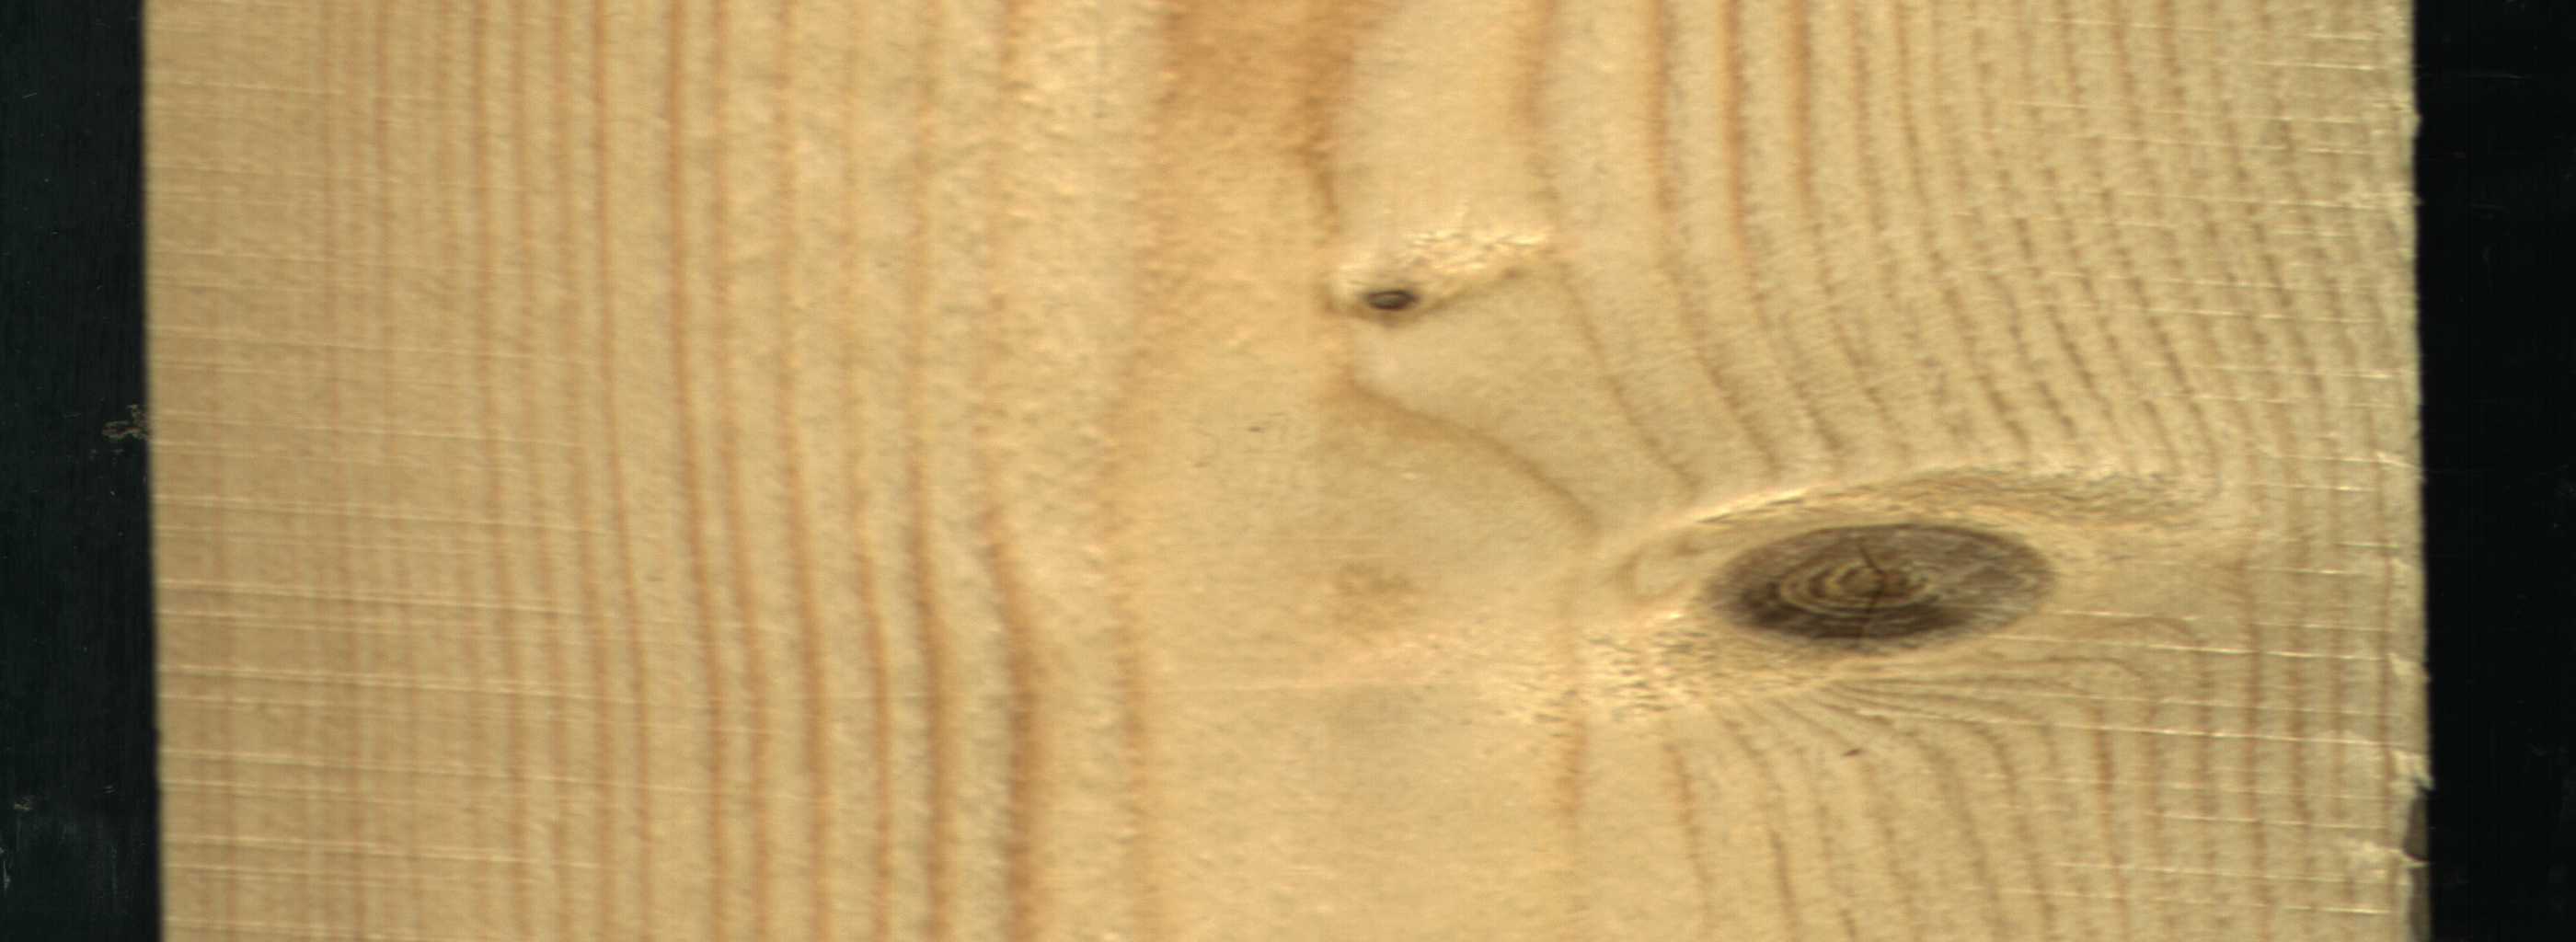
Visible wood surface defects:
Live_Knot
Live_Knot